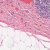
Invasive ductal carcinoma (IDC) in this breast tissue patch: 0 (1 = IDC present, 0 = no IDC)